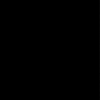
Label: dusty